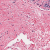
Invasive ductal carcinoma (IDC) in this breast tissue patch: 0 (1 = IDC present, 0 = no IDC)